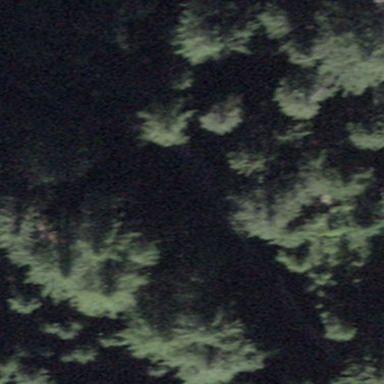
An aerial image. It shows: Forest with mixed leaf types and cycles.